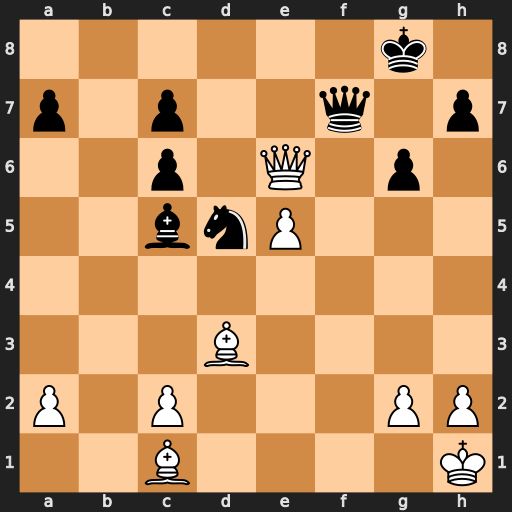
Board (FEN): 6k1/p1p2q1p/2p1Q1p1/2bnP3/8/3B4/P1P3PP/2B4K
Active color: w
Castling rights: -
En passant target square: -
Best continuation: Qxc6 Nb4 Qxc5 Nxd3 cxd3